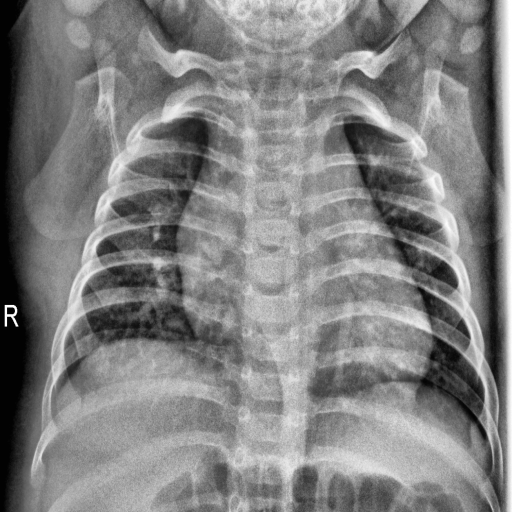
Finding: NORMAL